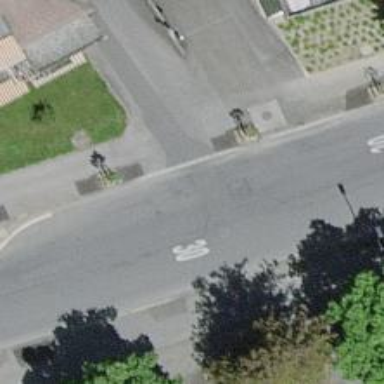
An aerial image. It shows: Broadleaved tree along the street.